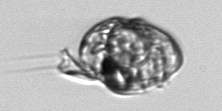
Label: Proterythropsis